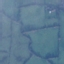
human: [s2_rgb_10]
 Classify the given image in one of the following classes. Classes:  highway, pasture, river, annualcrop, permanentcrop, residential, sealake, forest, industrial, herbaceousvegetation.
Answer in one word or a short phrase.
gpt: Pasture